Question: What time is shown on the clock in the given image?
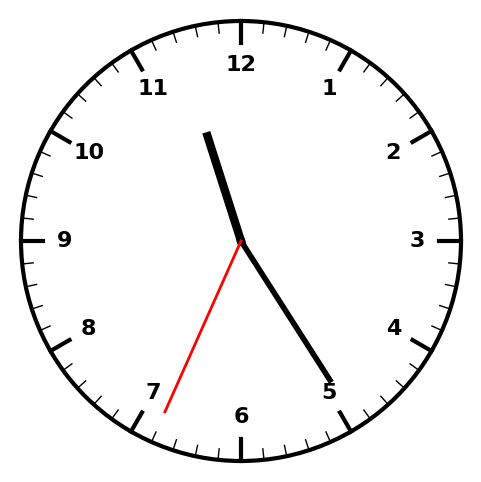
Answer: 11:24:34